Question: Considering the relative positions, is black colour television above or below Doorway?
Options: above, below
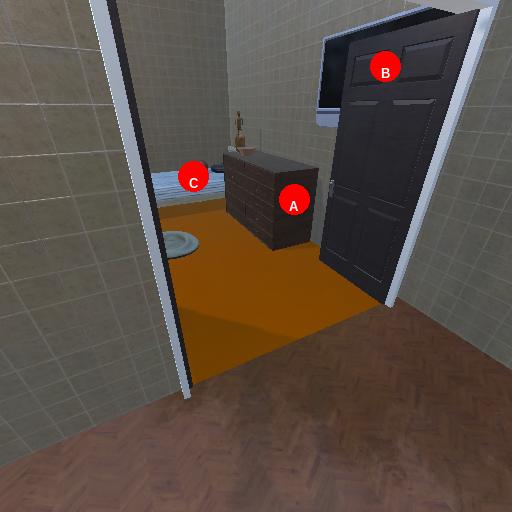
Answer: above